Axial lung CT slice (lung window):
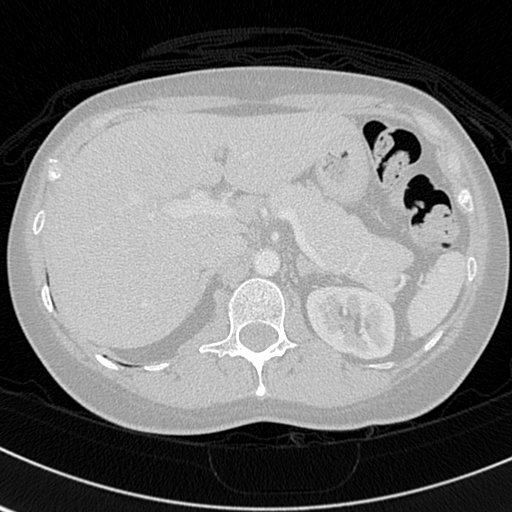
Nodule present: no